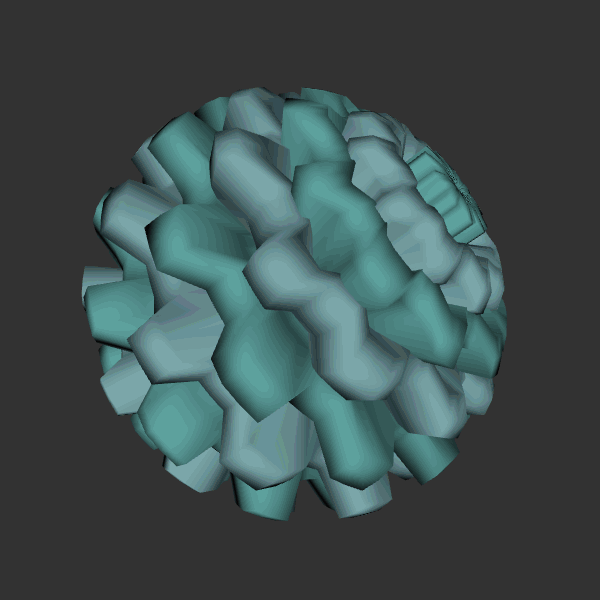
Background: dark